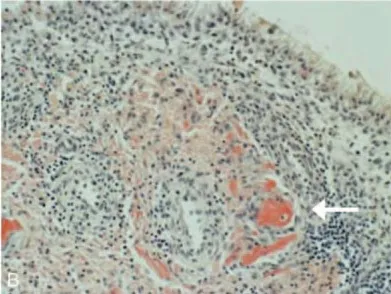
Histological images of synovium samples of the case. (B) Congo-red staining of synovial tissue. The amorphous materials were stained orange-red (arrow) (x200).
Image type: pathology (congo_red)